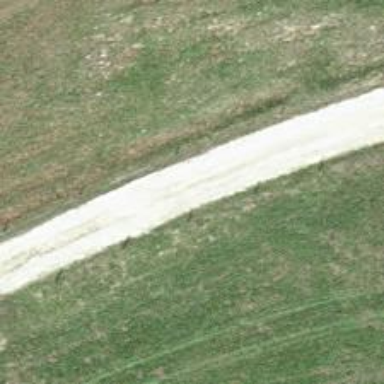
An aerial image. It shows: Well-maintained track road of grade 1.